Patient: sex M, age 68
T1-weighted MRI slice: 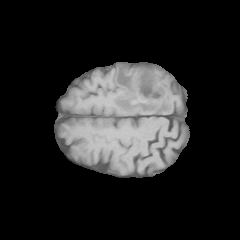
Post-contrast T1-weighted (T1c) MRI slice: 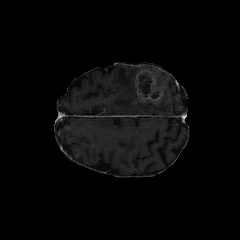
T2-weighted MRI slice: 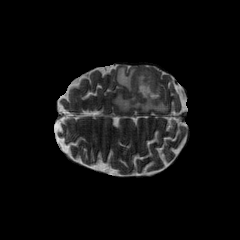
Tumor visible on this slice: yes
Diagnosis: Glioblastoma, IDH-wildtype
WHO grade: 4